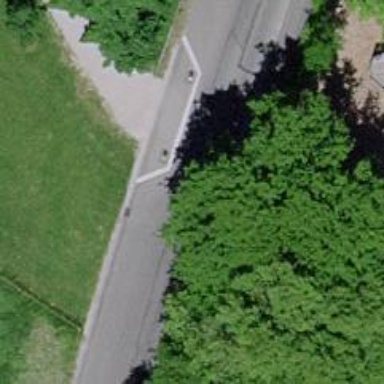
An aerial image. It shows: Residential road with separate asphalt sidewalk.